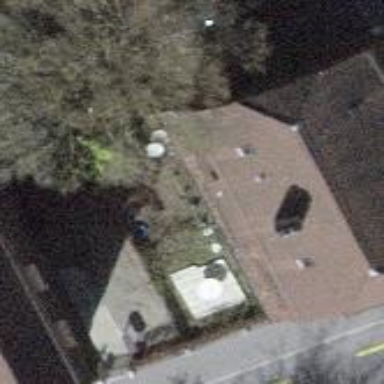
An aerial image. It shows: Detached residential building with unique double saltbox roof shape.